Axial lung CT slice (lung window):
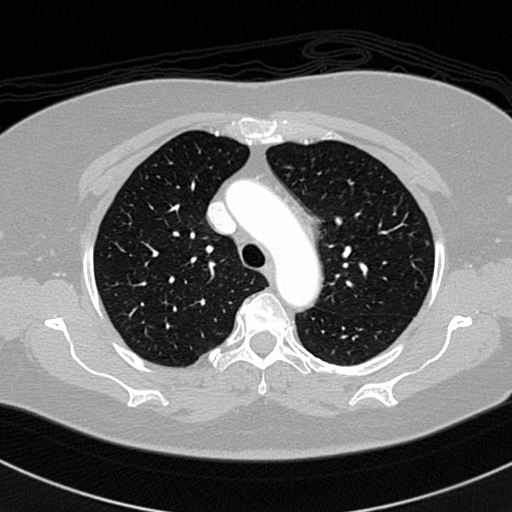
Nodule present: no